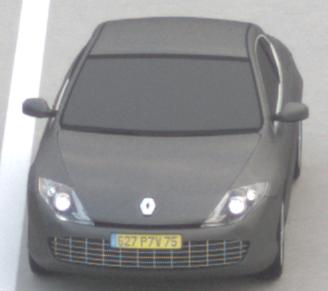
Make: Renault
Model: Laguna Coupé TCe 170
Detailed model: Laguna (III) Coupé
Model produced from: 2010/11
Model produced until: 2011/05
Doors: 2
Color: gray
Road condition: dry road
Daytime: morning or afternoon
Contrast: low contrast